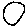
Label: circle